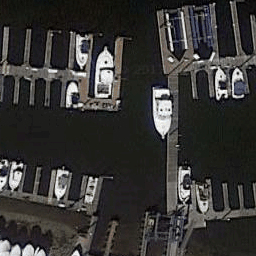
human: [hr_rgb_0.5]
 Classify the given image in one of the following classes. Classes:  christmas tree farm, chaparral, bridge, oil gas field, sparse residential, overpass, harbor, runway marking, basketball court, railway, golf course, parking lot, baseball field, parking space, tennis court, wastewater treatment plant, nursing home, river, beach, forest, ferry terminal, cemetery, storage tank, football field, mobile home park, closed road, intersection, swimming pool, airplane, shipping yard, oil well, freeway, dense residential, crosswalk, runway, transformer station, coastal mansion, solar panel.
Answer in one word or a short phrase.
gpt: harbor